Aerial crown-view tile of a tropical tree (Barro Colorado Island, Panama), acquired 20250915:
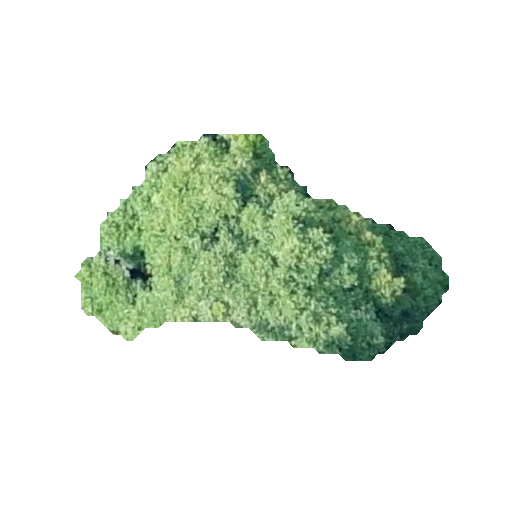
Species: Prioria copaifera
GBIF accepted scientific name: Prioria copaifera
Crown area: 75.846 m²